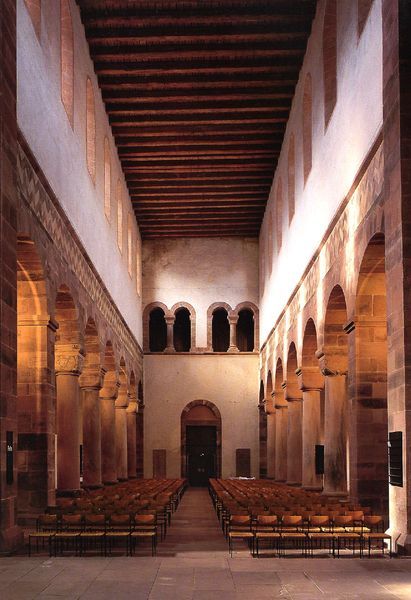
Titel: Kloster Alpirsbach im Schwarzwald
Standort: Alpirsbach (EU - D - BW - Schwarzwald)
Schlagwörter: weiß, fenster, holz, licht, stuhl, stühle, säulen, stein, innenraum, kirche, boden, türe, rundbogen, stuck, innenansicht, bögen, wände, holzdecke, kapitelle, reihen, portal, mittelschiff, sandstein, bestuhlung, obergaden, romanik, kapelle, basilika, holzdach, seitenschiffe, biforium, epitaph